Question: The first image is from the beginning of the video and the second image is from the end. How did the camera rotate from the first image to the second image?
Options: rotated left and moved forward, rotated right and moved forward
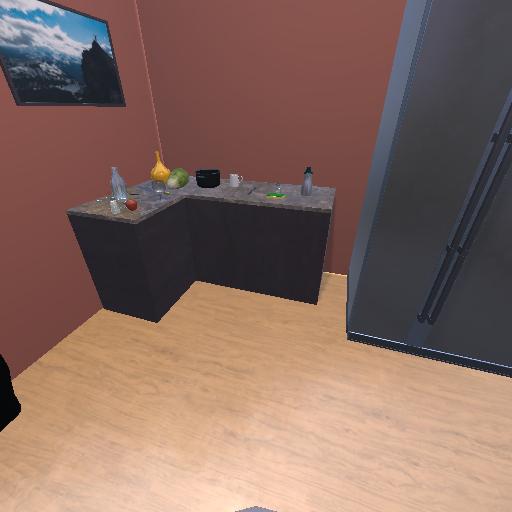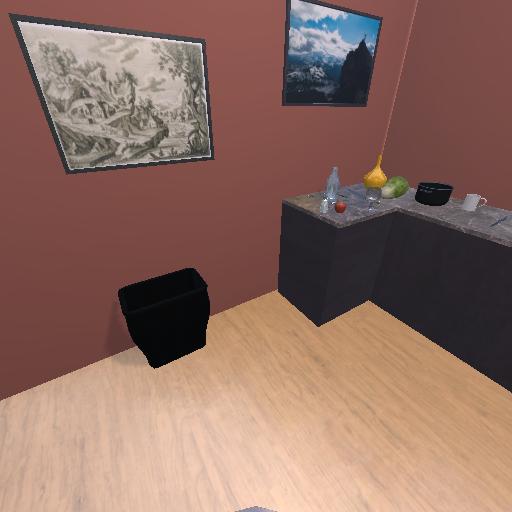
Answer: rotated left and moved forward